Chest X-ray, PA view. Patient: 64 years old, sex M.
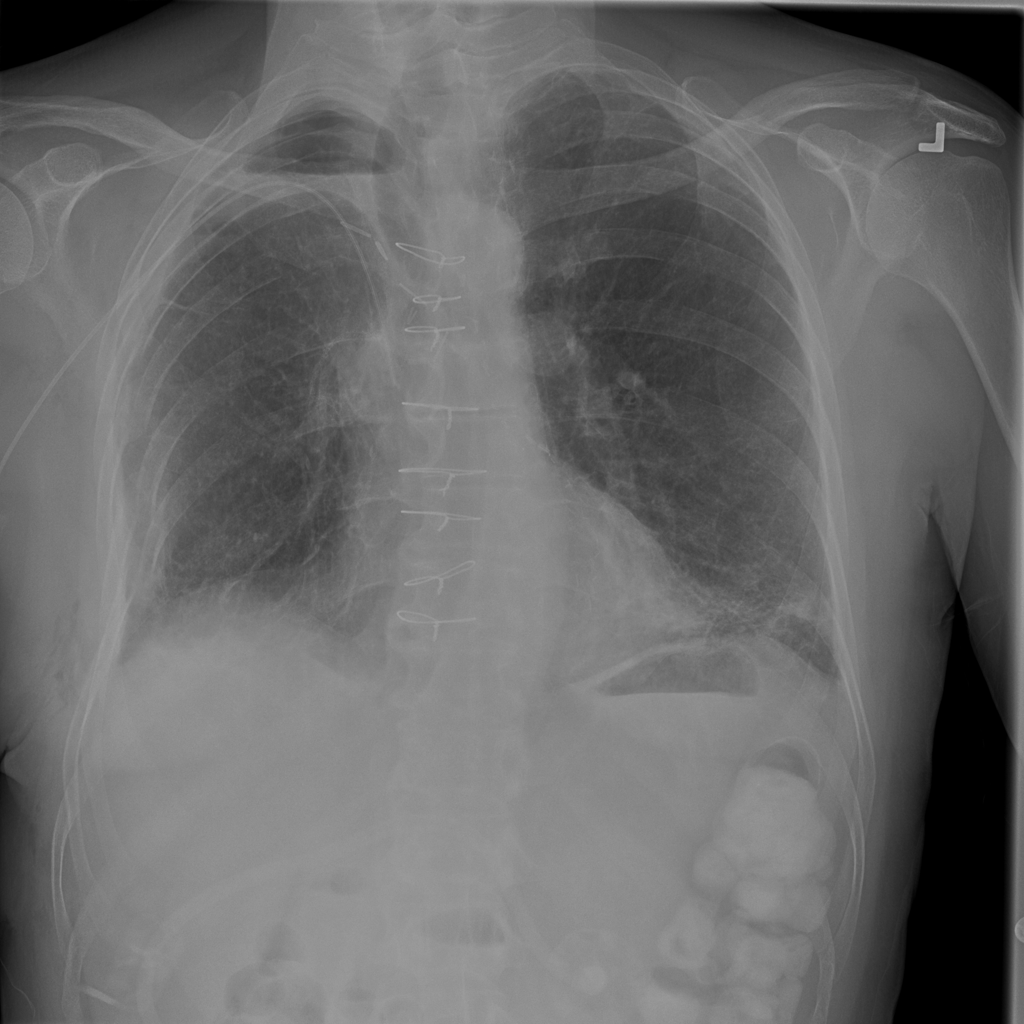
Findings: No Finding